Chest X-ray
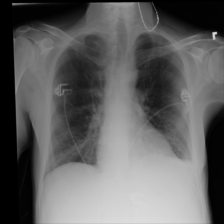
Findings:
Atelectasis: negative
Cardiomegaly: negative
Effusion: positive
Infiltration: negative
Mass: negative
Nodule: negative
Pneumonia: negative
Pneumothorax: negative
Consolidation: negative
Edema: negative
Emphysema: negative
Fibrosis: negative
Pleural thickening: negative
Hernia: negative